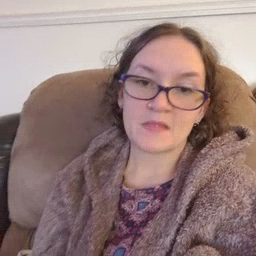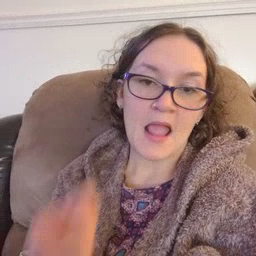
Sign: eye